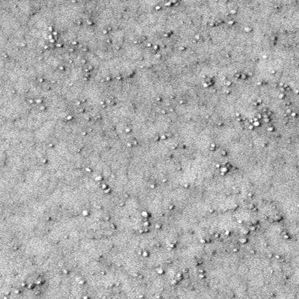
Label: frost